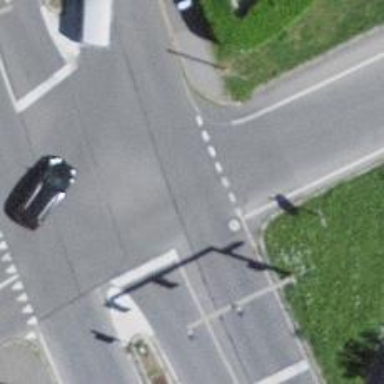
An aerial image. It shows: Road with traffic signals.